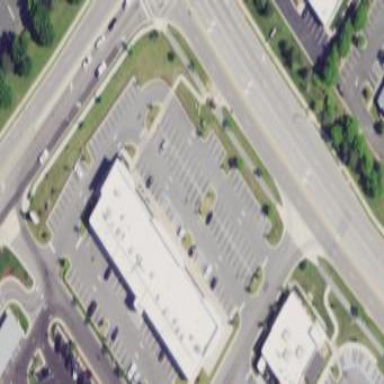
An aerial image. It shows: Retail building.